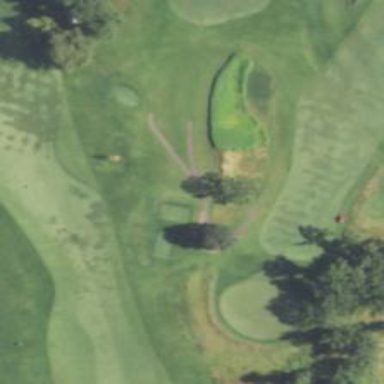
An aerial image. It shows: Path for golf carts.